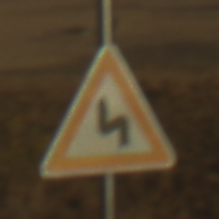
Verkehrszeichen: DoppelkurveZunaechstLinks
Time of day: SunriseSunset
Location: Outdoor (Nature)
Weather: Clear
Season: NotSpecified
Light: Natural